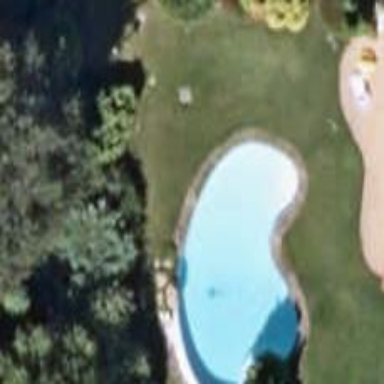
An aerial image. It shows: Swimming pool located in leisure land.